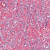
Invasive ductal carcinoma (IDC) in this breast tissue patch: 1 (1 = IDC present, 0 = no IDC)